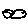
Label: fish